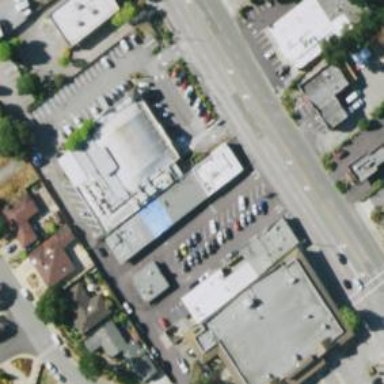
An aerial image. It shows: Retail building.